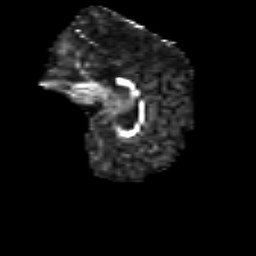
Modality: FA
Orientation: sagittal
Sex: male
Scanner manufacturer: siemens
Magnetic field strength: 3 T
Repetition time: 5 s
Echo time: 0.071 s